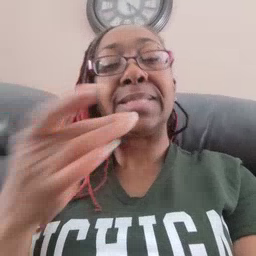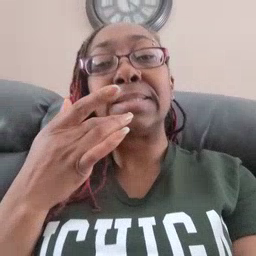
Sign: taste